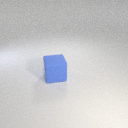
large blue rubber cube